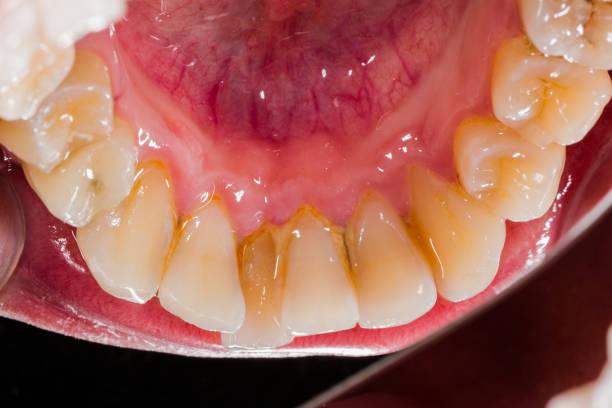
Condition: Calculus